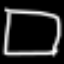
Label: square